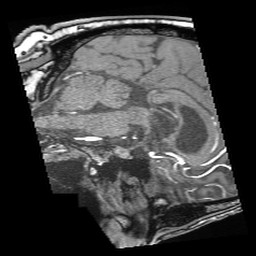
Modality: angio
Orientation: sagittal
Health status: ill
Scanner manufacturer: siemens
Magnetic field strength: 3 T
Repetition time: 0.022 s
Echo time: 0.0036 s